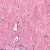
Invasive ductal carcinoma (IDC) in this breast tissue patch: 0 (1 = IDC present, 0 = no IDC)